Aerial crown-view tile of a tropical tree (Barro Colorado Island, Panama), acquired 20250818:
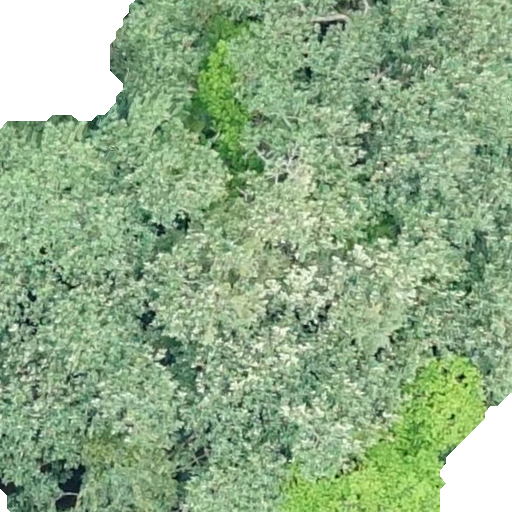
Species: Hieronyma alchorneoides
GBIF accepted scientific name: Hieronyma alchorneoides
Crown area: 494.299 m²